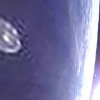
Label: sunburn